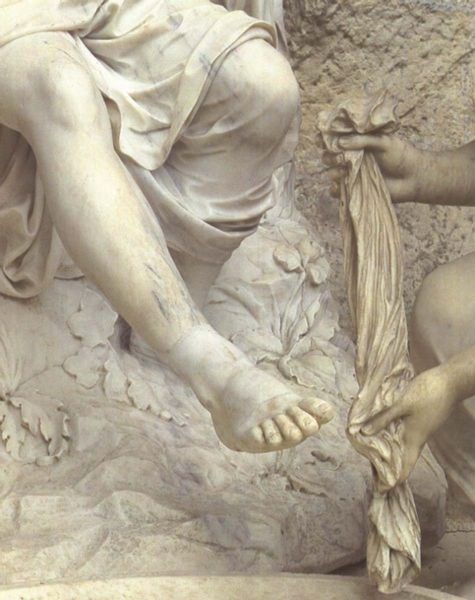
Titel: Apollo und Nymphen (Apollobad)
Künstler: Thomas Regnaudin
Standort: Versailles, Schlossgarten (EU - F)
Schlagwörter: blätter, fuß, hand, blume, blumen, finger, marmor, weiss, tuch, falten, hände, gewand, brunnen, skulptur, statue, bein, fels, detail, knie, zehen, waschen, unterschenkel, salben, fusswaschung, einbinden